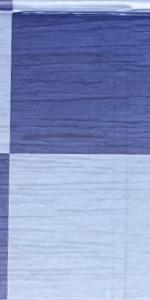
Label: Empty